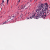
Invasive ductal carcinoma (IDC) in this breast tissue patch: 0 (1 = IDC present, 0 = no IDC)